Question: I have the following table :

In the query I have used group_concat to take the bug id's.
I want to give separate link to each bug id.
for eg : link to be given is
"show_bug.cgi?id =<PHONE>"
following is the code, I have used :
'''
$query = "select count(cbm.bug_id) as count,(select concat(round((count(cbm.bug_id)/(select count(*) from techzilla.category_bug_map cbm,techzilla.bugs b where b.assigned_to =$userId and cbm.bug_id=b.bug_id) * 100 ),2),'%')) as Percentage ,group_concat(b.bug_id separator ',') as BugIds from techzilla.bugs b left join techzilla.category_bug_map cbm on cbm.bug_id = b.bug_id where b.assigned_to = $userId and b.creation_ts >= '$fromDate 00:00:00' and b.creation_ts <= '$toDate 00:00:00' and cbm.os IN ('$opess')";
$result = mysql_query($query) or die ("Bad query: " . mysql_error() );
while($row = mysql_fetch_row($result)) {
echo "<tr><td>$opess</td>
<td>$row[0]</td>
<td>$row[1]</td>
<td>$row[2]</td></tr>";
}
'''
How can I achieve this?
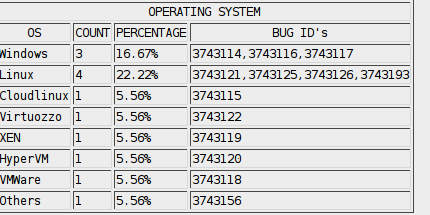
Answer: You can use <URL> function.
'''
$ids = explode(',', $bugs);
foreach($bugs as $b) {
echo '<a href="...">'.$b.'</a>';
}
'''